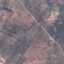
Label: PermanentCrop